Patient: sex M, age 44
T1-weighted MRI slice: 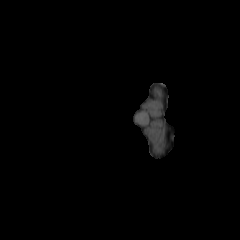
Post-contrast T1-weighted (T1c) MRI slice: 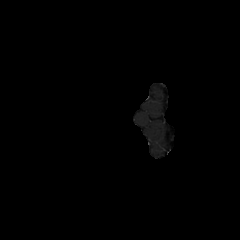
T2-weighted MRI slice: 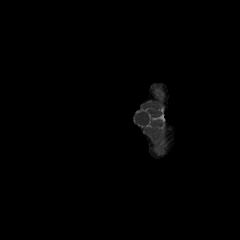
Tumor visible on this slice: no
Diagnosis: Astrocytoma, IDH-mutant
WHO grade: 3